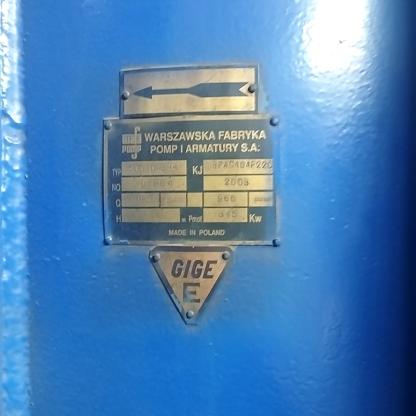
Klasa: tabliczka-znamionowa